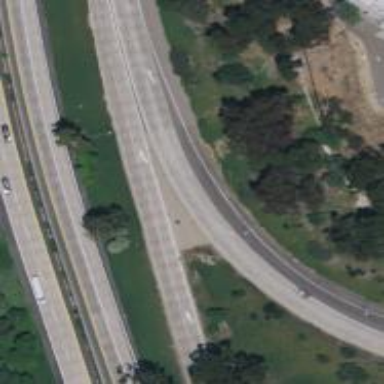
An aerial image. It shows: Motorway link.